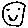
Label: smiley face